Question: i'm getting this error message popping up with strange styling. Where in my application is it coming from? I'm using the simple form gem.

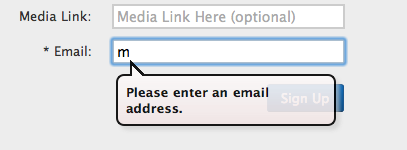
Answer: This behavior is from HTML 5 form validation. You can disable this easily adding this options on your simple_form initializer:
'''
SimpleForm.disable_browser_validations = true # default is false
'''
Or you can disable all HTML 5 stuff with:
'''
SimpleForm.use_html5 = false # default is true
'''
See more info about this on simple_form <URL>.
These options don't work with simple_form 1.3.1, only with simple_form master or newer versions.